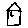
Label: house